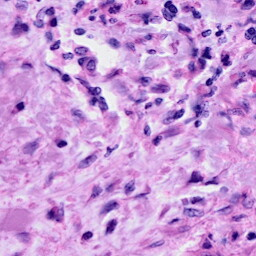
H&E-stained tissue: Cervix